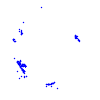
Particle: proton